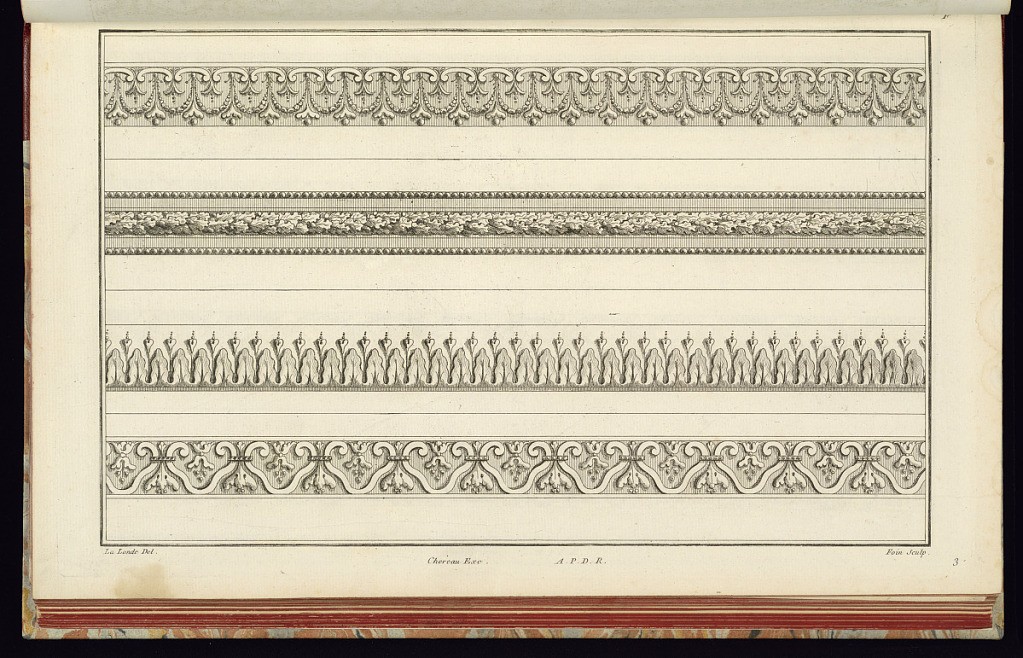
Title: Four Border Designs
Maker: Richard de Lalonde, French, active 1780–96
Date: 1785-1788
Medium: Etching on off-white laid paper
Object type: Print
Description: Four designs for borders, stacked vertically on the plate. From top to bottom, the borders are in the forms of: draped flowers above which are c-curves; a central band of oak leaves with bead course above and below; lamb's tongue and dart; and stylized leaves and bead work. The plate is signed and numbered.